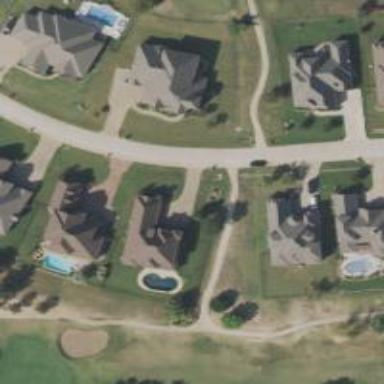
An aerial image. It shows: Service road designated as golf cart path.